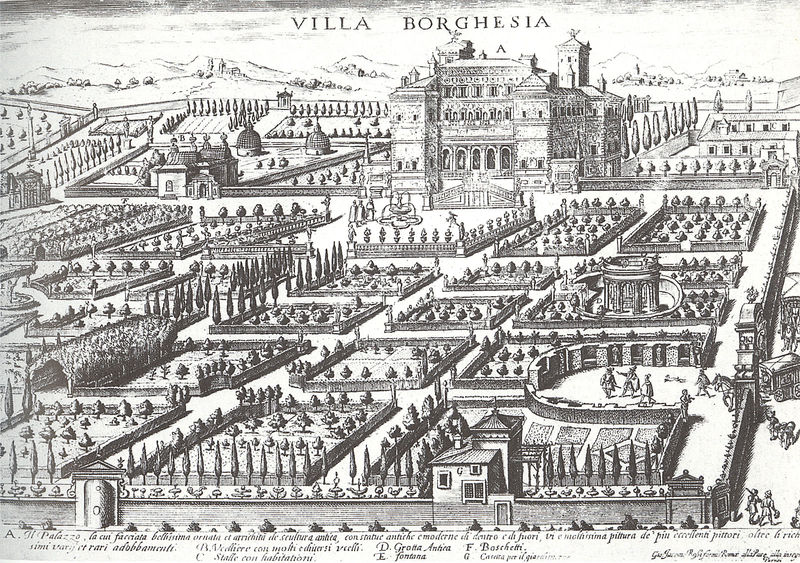
Titel: Villa Borghese (Replik)
Künstler: Matthäus Greuter
Schlagwörter: bäume, menschen, fenster, tür, zeichnung, anlage, gebäude, haus, park, schloss, architektur, hügel, sträucher, adel, renaissance, wald, brunnen, turm, garten, zypressen, schrift, berge, mauer, allee, vogelperspektive, kuppel, treppe, stadtansicht, palast, druck, stich, beschriftung, arkaden, rom, villa, beete, parterre, plan, pavillon, rundtempel, laubengang, römisch, hecken, rabatten, gartenkunst, broderie, geografie, bäme, adele, a, #bogen, borhese, borghesia, borghesa